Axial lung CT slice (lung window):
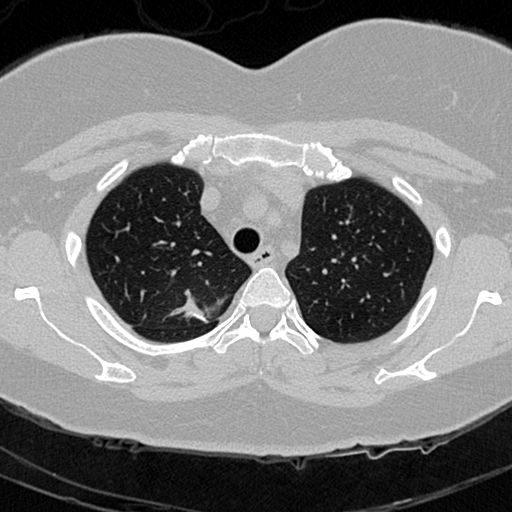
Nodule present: no